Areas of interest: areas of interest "Precious Garden"
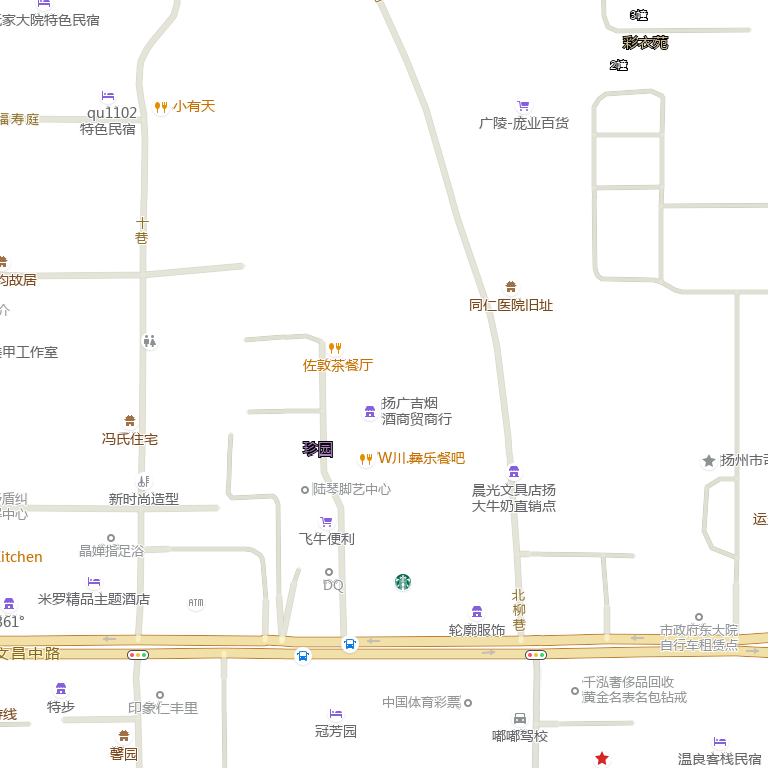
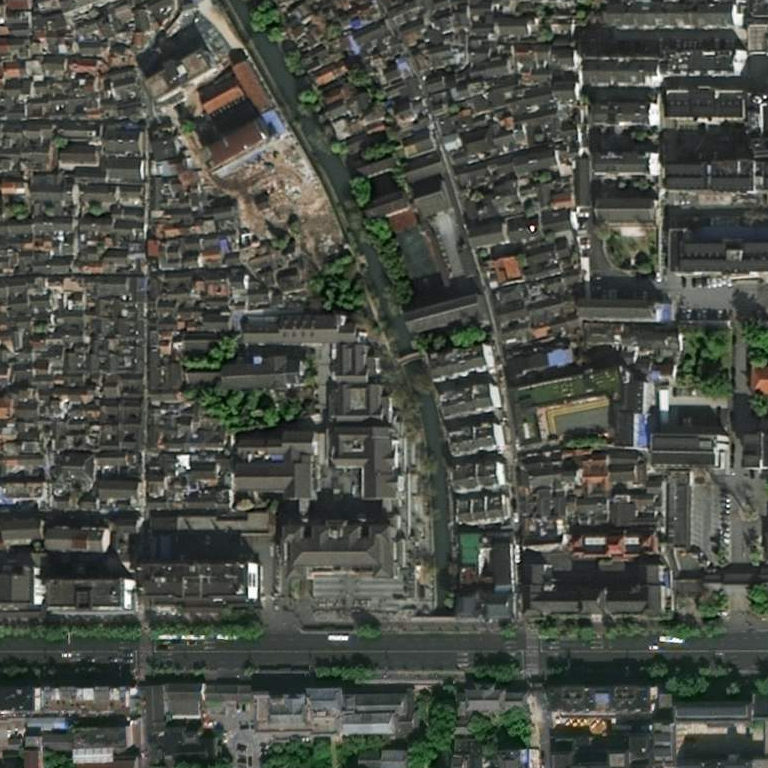